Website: bh-photo
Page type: account-dashboard
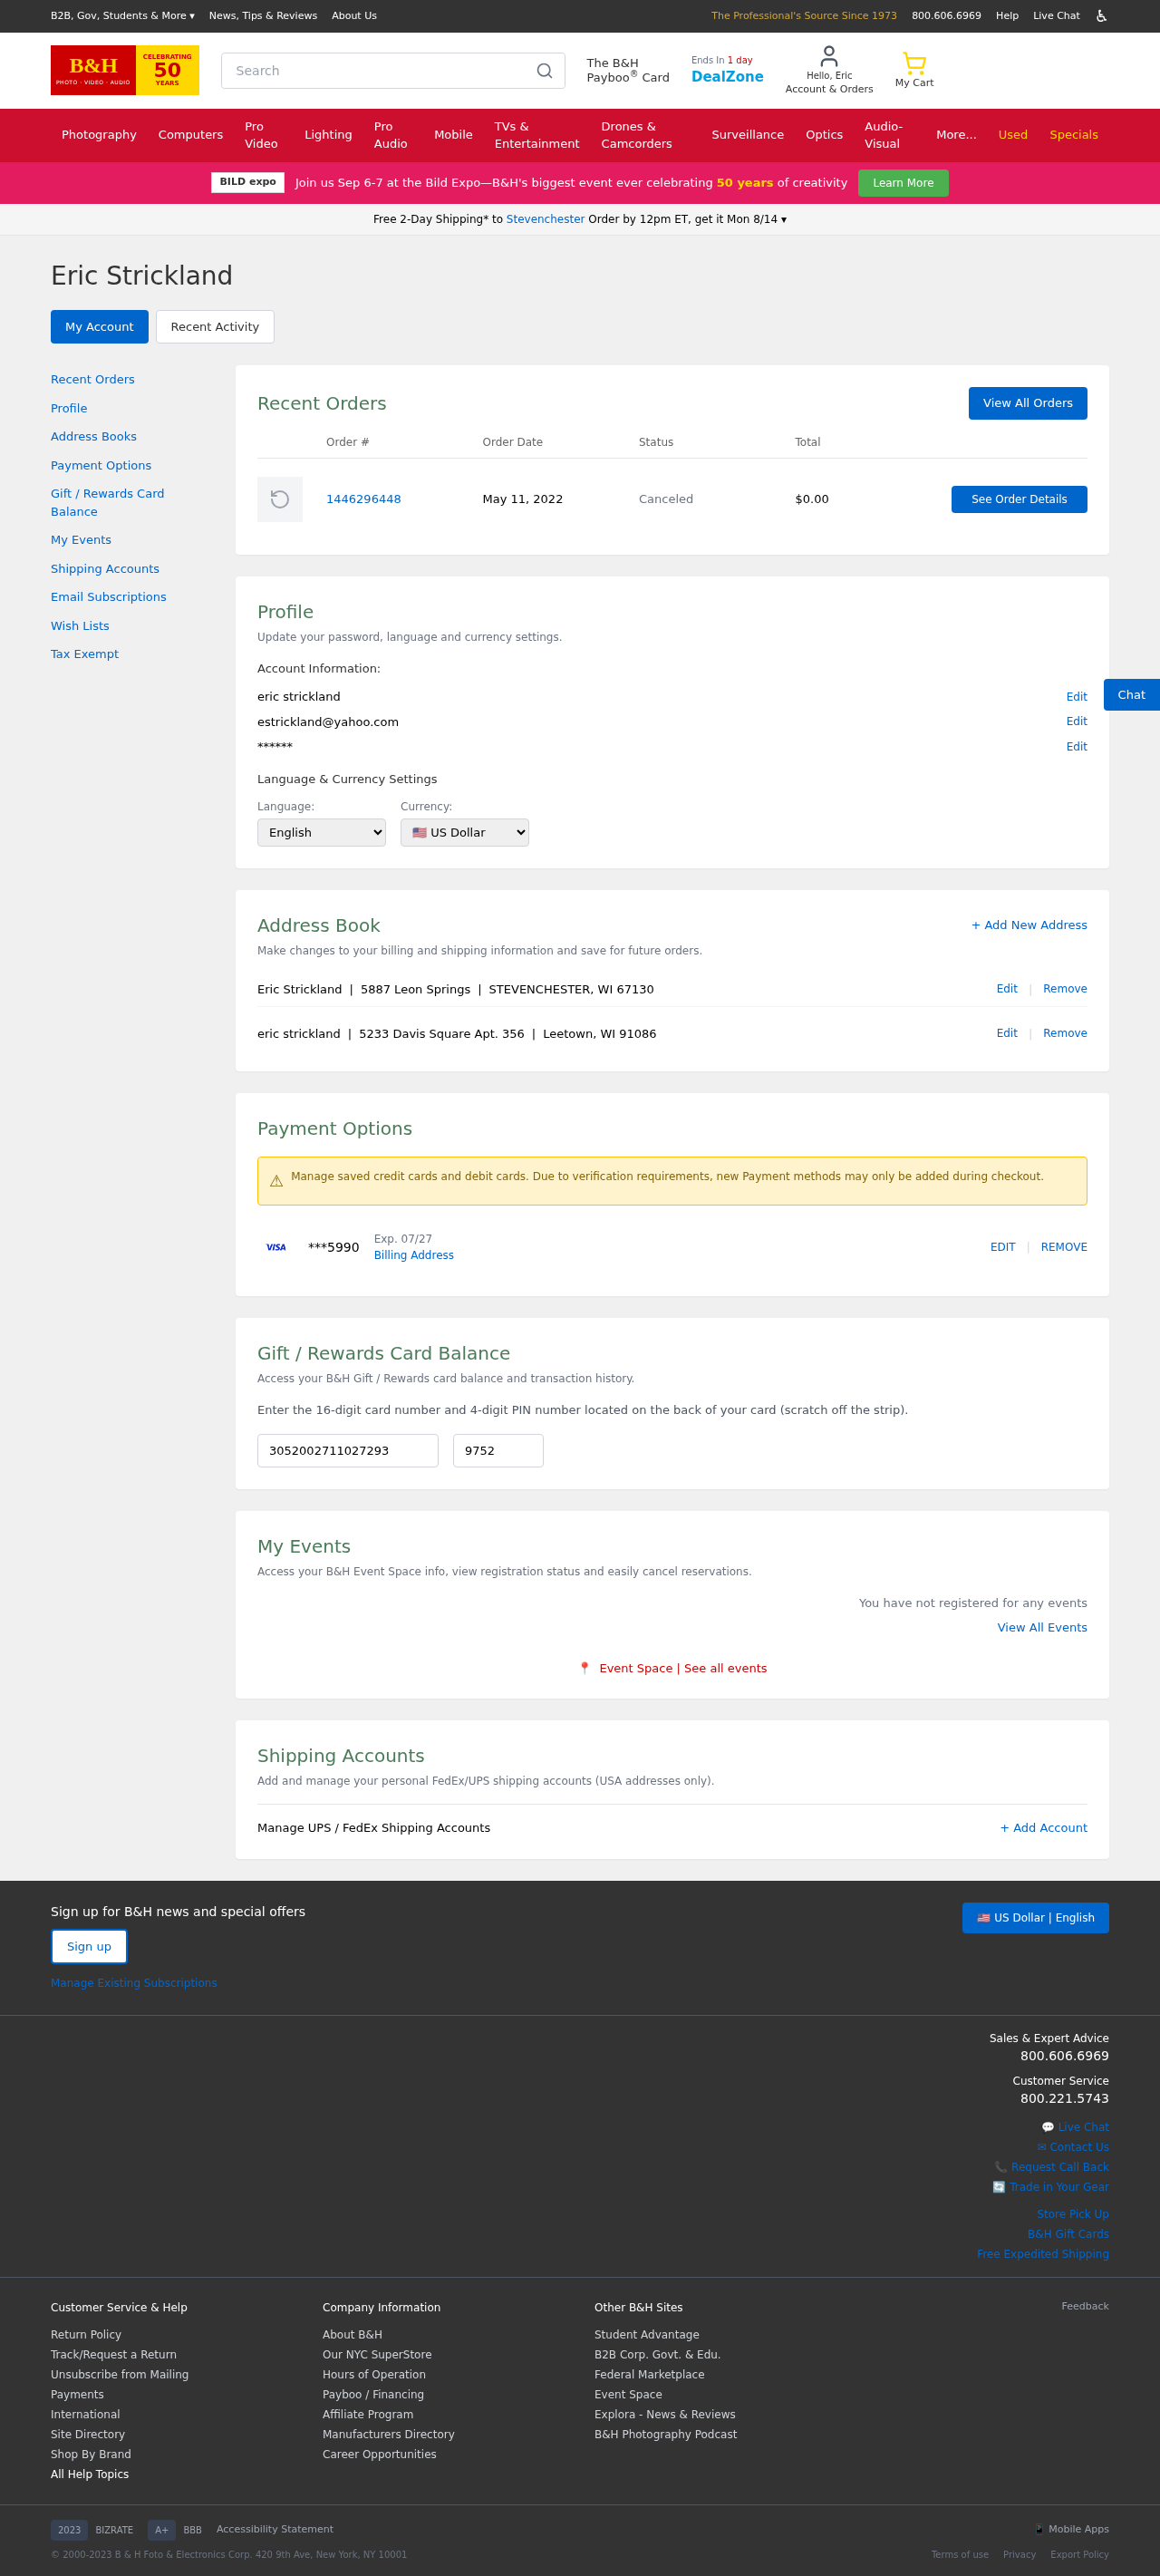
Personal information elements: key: PII_CARD_EXPIRY
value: Exp. 07/27
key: PII_CARD_LAST4
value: ***5990
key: PII_CITY
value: Stevenchester
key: PII_EMAIL
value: estrickland@yahoo.com
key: PII_FIRSTNAME
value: Eric
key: PII_FULLNAME
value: Eric Strickland
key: PII_LOCATION1_CITY_STATE_ZIP
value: Leetown, WI 91086
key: PII_LOCATION1_STREET
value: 5233 Davis Square Apt. 356
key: PII_STREET
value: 5887 Leon Springs
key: PII_FULLNAME2
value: eric strickland
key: PII_FULLNAME3
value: Eric Strickland
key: PII_CITY_STATE_ZIP
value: STEVENCHESTER, WI 67130
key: PII_FULLNAME4
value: eric strickland
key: PII_GIFT_CODE
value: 3052002711027293
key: PII_GIFT_PIN
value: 9752
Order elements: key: ORDER_ID
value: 1446296448
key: ORDER_DATE
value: May 11, 2022
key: ORDER_TOTAL
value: $0.00
Search elements: key: HEADER_SEARCH
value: Search